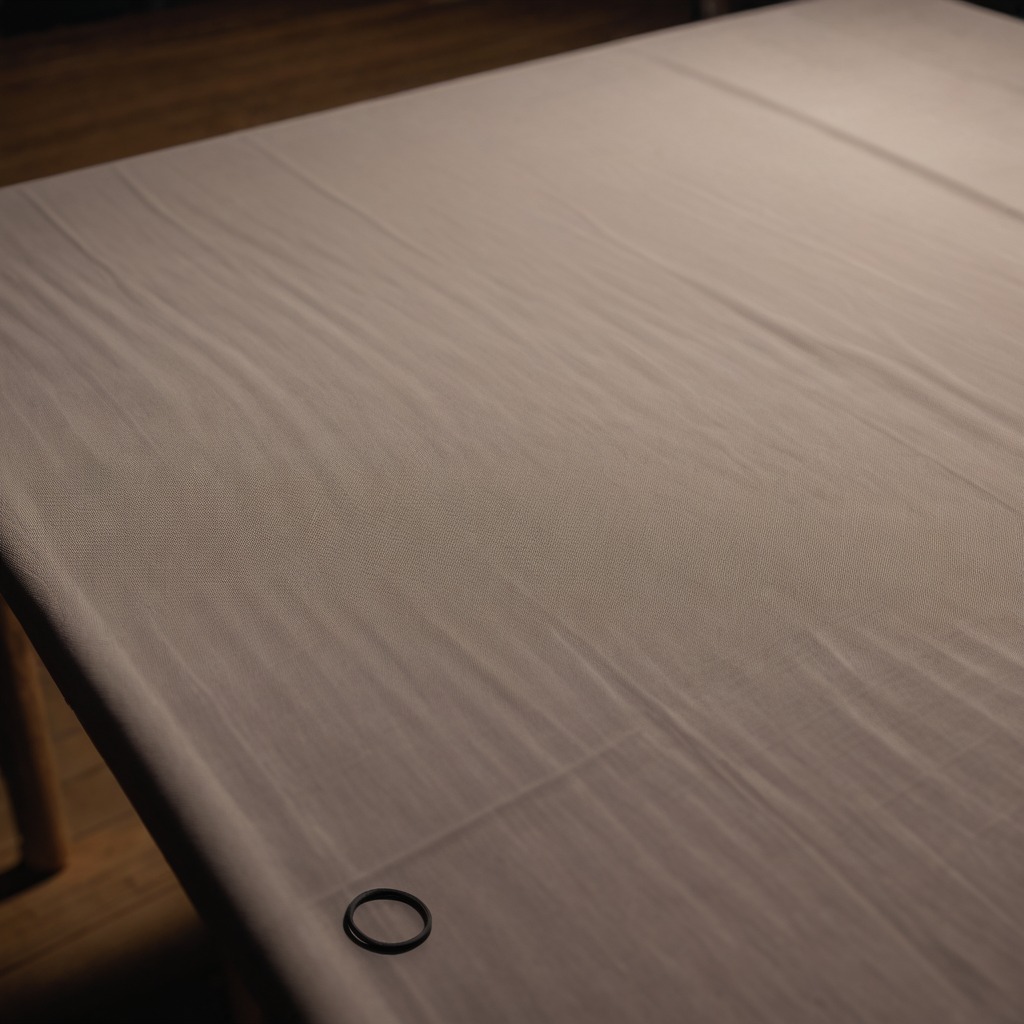
A rubber O-ring lies on the wooden table.